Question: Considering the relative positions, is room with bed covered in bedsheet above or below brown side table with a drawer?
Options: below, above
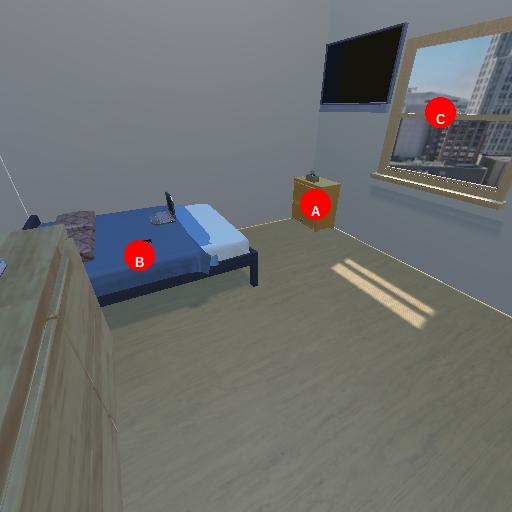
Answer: below